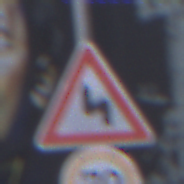
Verkehrszeichen: DoppelkurveZunaechstLinks
Zusatzzeichen unten: Geschwindigkeit70
Umgebung: Outdoor, Urban
Tageszeit: MorningAfternoon
Wetter: PartlyCloudy
Licht: Natural
Jahreszeit: NotSpecified
Kontrast: LowContrast